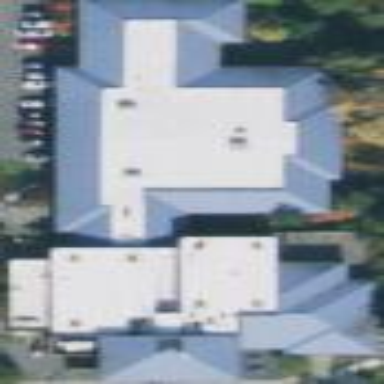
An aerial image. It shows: School building.